Interaction volume radius: 5 \u00c5
Interaction volume height: 20 \u00c5
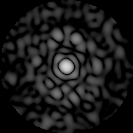
Disorder parameter: 0.7738